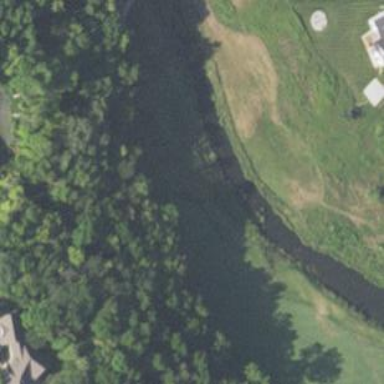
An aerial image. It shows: Sandy area is golf bunker.